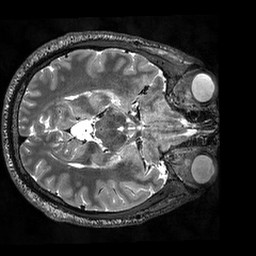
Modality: T2w
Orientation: axial
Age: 37
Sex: male
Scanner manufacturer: siemens
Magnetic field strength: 3 T
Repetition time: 3.2 s
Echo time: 0.564 s